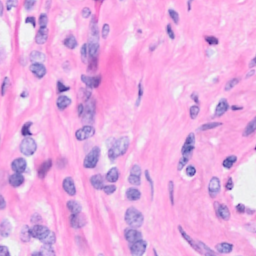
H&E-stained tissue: Breast